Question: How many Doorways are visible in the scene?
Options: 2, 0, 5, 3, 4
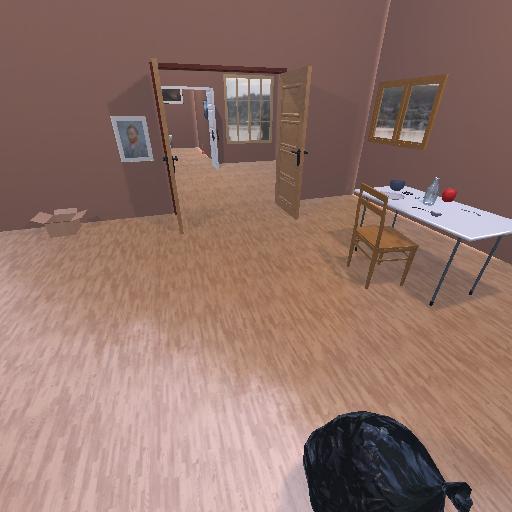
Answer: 2